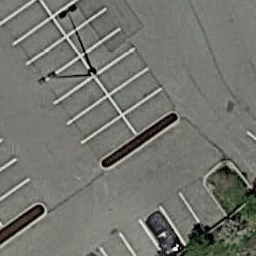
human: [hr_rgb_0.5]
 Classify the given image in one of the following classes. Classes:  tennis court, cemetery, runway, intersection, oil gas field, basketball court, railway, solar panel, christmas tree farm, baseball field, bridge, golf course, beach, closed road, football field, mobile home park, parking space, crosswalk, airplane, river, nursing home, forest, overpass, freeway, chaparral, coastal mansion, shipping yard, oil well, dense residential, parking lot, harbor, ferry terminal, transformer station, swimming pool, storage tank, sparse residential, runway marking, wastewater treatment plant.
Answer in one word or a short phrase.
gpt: parking space